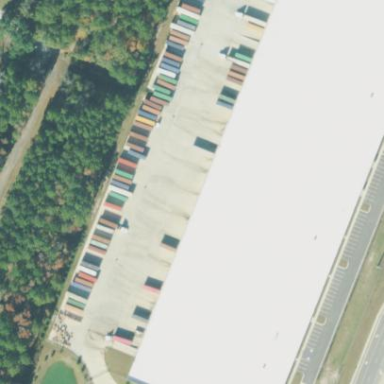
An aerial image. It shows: Warehouse.